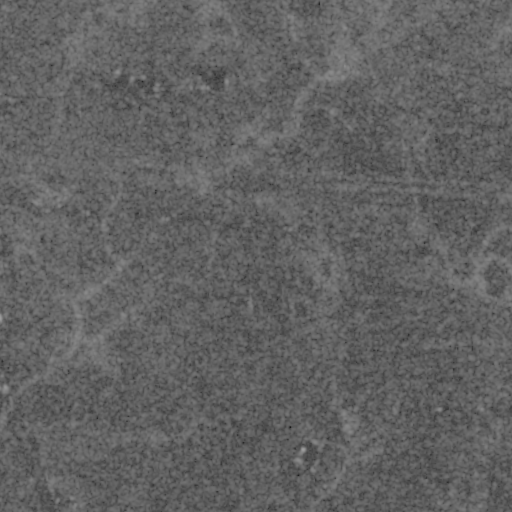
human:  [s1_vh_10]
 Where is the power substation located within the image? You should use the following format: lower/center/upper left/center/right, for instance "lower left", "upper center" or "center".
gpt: The power substation is located in the center left of the image.
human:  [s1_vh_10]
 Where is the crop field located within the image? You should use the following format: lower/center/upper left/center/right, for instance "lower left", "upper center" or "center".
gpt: There is no crop field in the image.

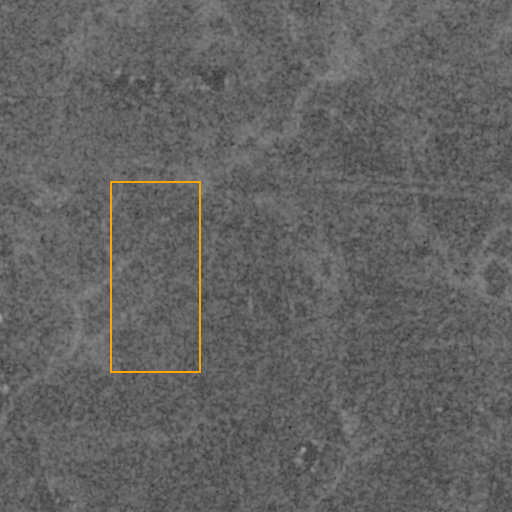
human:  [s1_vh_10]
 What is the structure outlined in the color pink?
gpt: There is no pink outline.
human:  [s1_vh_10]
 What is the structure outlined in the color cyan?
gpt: There is no structure outlined in cyan.